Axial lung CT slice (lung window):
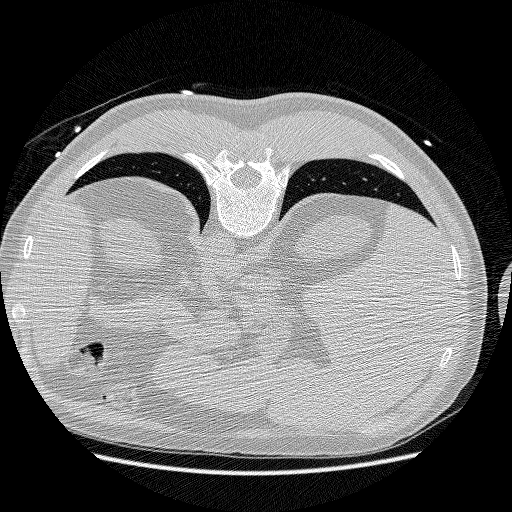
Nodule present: no